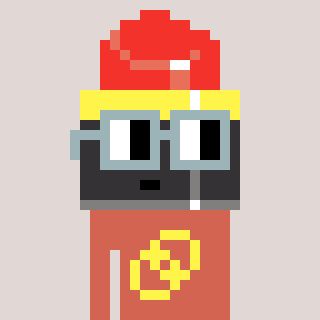
a pixel art character with square dark gray glasses, a lipstick-shaped head and a peachy-colored body on a warm background